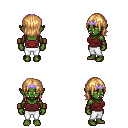
a pixel art fantasy rpg character, female body template, orc, green skin, maroon pirate shirt, white pants, light blonde long bangs hairstyle, purple tiara, leather bracers, four views (front, back, left, right), 2x2 character sprite sheet, small pixel art, hard edges, no anti-aliasing